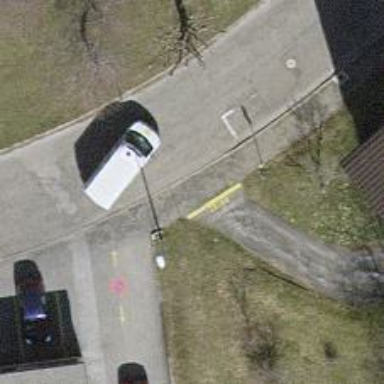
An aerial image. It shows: Sidewalk along the footway.